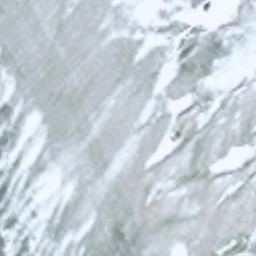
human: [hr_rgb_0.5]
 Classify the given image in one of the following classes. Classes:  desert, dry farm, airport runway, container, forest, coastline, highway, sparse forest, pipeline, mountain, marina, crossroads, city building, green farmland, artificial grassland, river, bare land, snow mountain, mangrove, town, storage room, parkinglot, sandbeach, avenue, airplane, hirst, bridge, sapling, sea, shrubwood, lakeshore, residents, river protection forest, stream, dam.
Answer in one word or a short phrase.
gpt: snow mountain